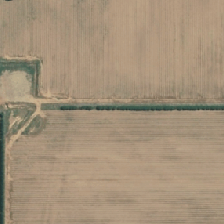
Land cover: shortrotation_cropland